Question: '''
var
Connection: TSQLConnection;
SqlSet:TSQLDataSet;
begin
Connection := TSQLConnection.Create(nil);
SqlSet := TSQLDataSet.Create(nil);
SqlSet.SQLConnection:=Connection;
Connection.DriverName := 'MySQL';
Connection.GetDriverFunc := 'getSQLDriverMYSQL';
Connection.LibraryName := 'dbxmys.dll';
Connection.VendorLib := 'libmysql.dll';
Connection.LoginPrompt:=False;
Connection.Params.Values['Database']:=('shadowxx1');
Connection.Params.Values['User_Name']:=('shadowxx1');
Connection.Params.Values['Password']:=('shadowxx1');
Connection.Params.Values['HostName']:=('shadowxx1');
Connection.Open;
Connection.Connected:=True;
SqlSet.CommandType:=ctQuery;
SqlSet.CommandText:= 'SELECT VERSION()';
SqlSet.ExecSQL;
Connection.Close;
Connection.Free;
SqlSet.Free;
end;
'''
Code working , but , how to show result of query or extract it to the grid???
I simply dont find this information, in ADO it was smth like this
'''
DataSrc := TDataSource.Create(Self);
DataSrc.DataSet := ADOQuery;
DataSrc.Enabled := true;
DBGrid1.DataSource := DataSrc;
'''
If someone can - give some examples
And like this dont work

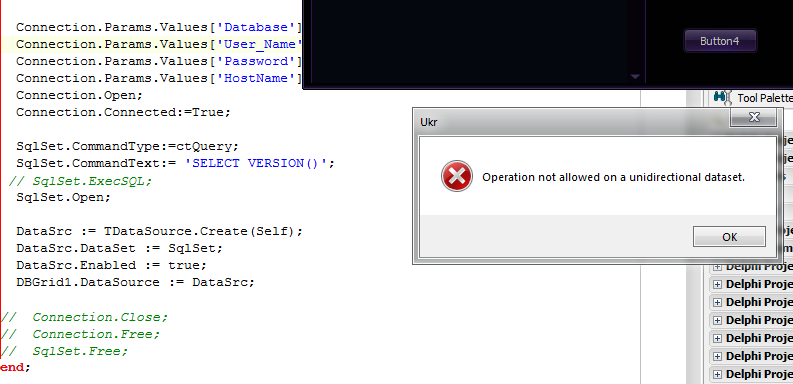
Answer: You're using the wrong method. In any of the 'TDataSet' descendants that have it, 'ExecSQL' is for executing queries that return no result set, such as INSERT, UPDATE, DELETE, or CREATE TABLE. See, for instance, <URL>
> Executes a query that Call ExecSQL to execute an SQL command that does not return a set of records. other than a SELECT query,
Use 'TSQLQuery.Open' to return rows from a SELECT. Something like this should work (untested - I don't use MySQL or DBExpress):
'''
var
Qry: TSQLQuery;
VersionString: String;
// Set up your connection as above, and open it
Qry := TSQLQuery.Create(nil);
Qry.SQLConnection := Connection;
Qry.SQL.Text := 'SELECT VERSION() as DBVersion';
Qry.Open;
if not Qry.IsEmpty then
VersionString := Qry.FieldByName('DBVersion').AsString
else
VersionString := 'No results found';
Qry.Close;
'''
For more information (including step-by-step tutorials), see <URL>
If you want a basic video tutorial for using DBExpress in Delphi, you can try <URL>. I haven't watched it, but it was posted by Embarcadero, the makers of Delphi.